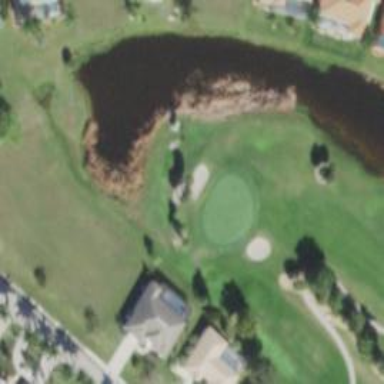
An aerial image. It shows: View of golf hole.